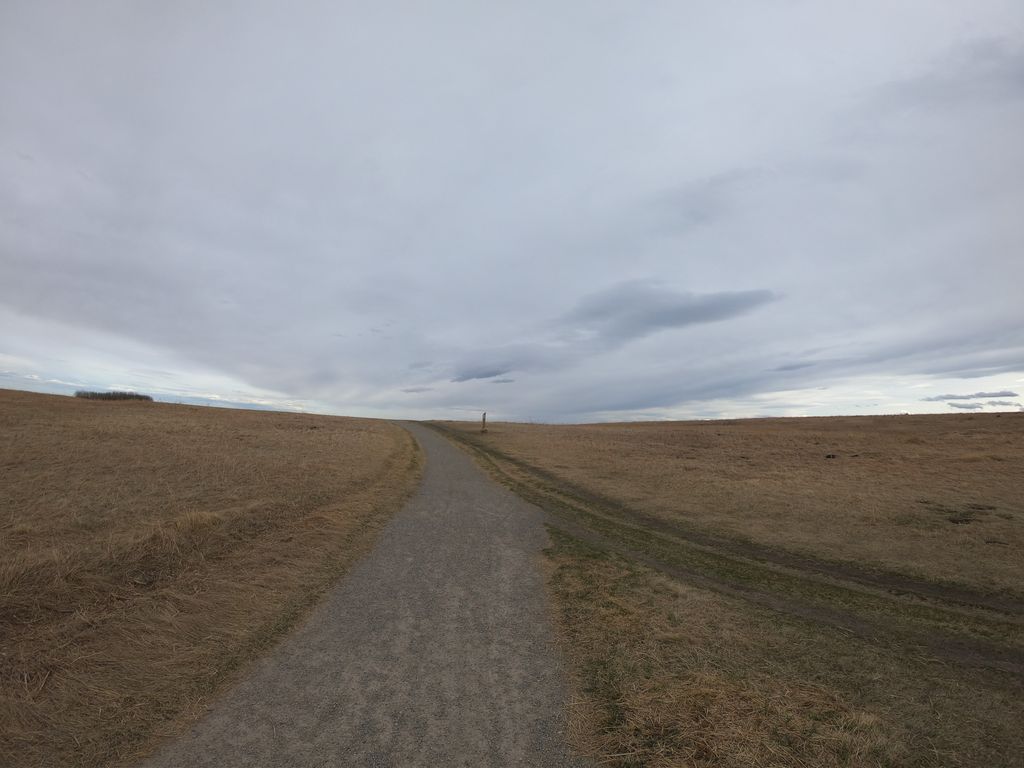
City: calgary